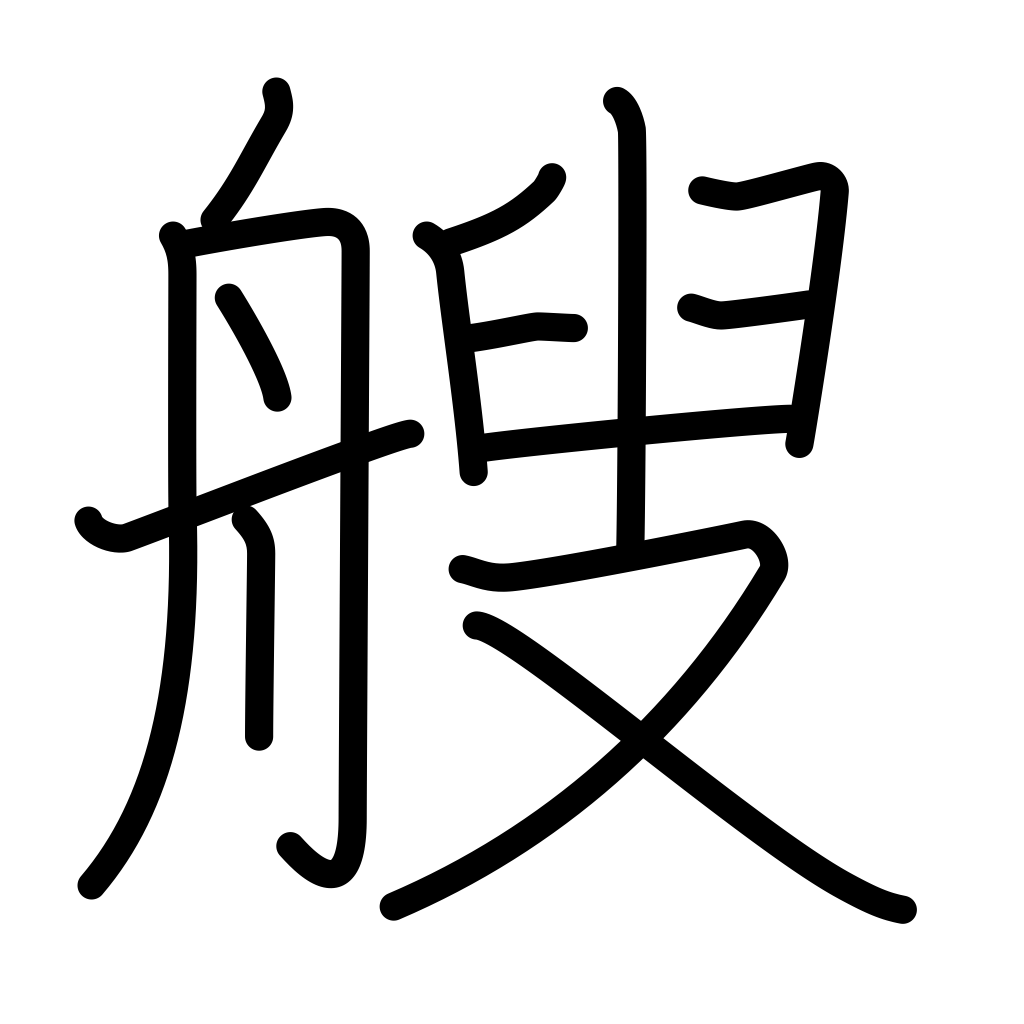
Meaning: counter for small boats